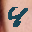
Label: 4